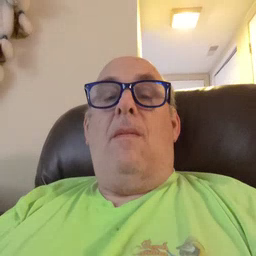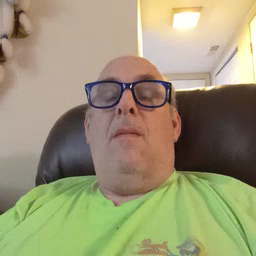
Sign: pool